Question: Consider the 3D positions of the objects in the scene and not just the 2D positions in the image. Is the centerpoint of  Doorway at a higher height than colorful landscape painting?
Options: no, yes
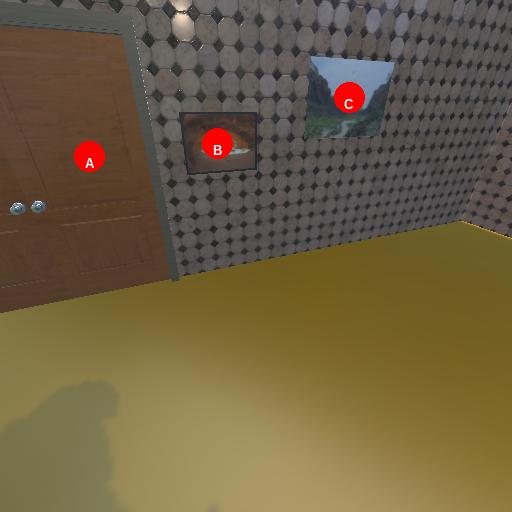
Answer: no